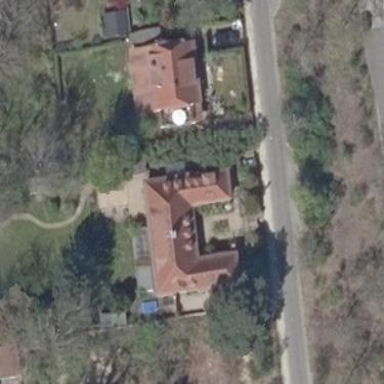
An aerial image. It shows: Hipped roof house.